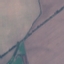
Land use / land cover: AnnualCrop